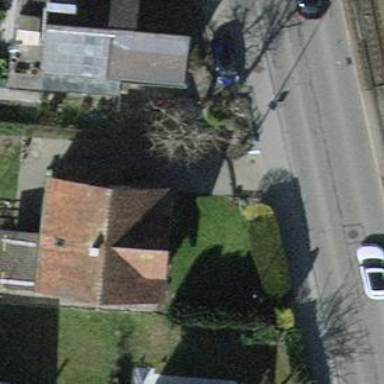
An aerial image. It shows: Detached building.